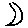
Label: moon